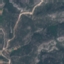
Land use / land cover class: HerbaceousVegetation